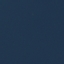
Land use / land cover: SeaLake